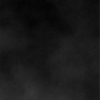
Label: dusty